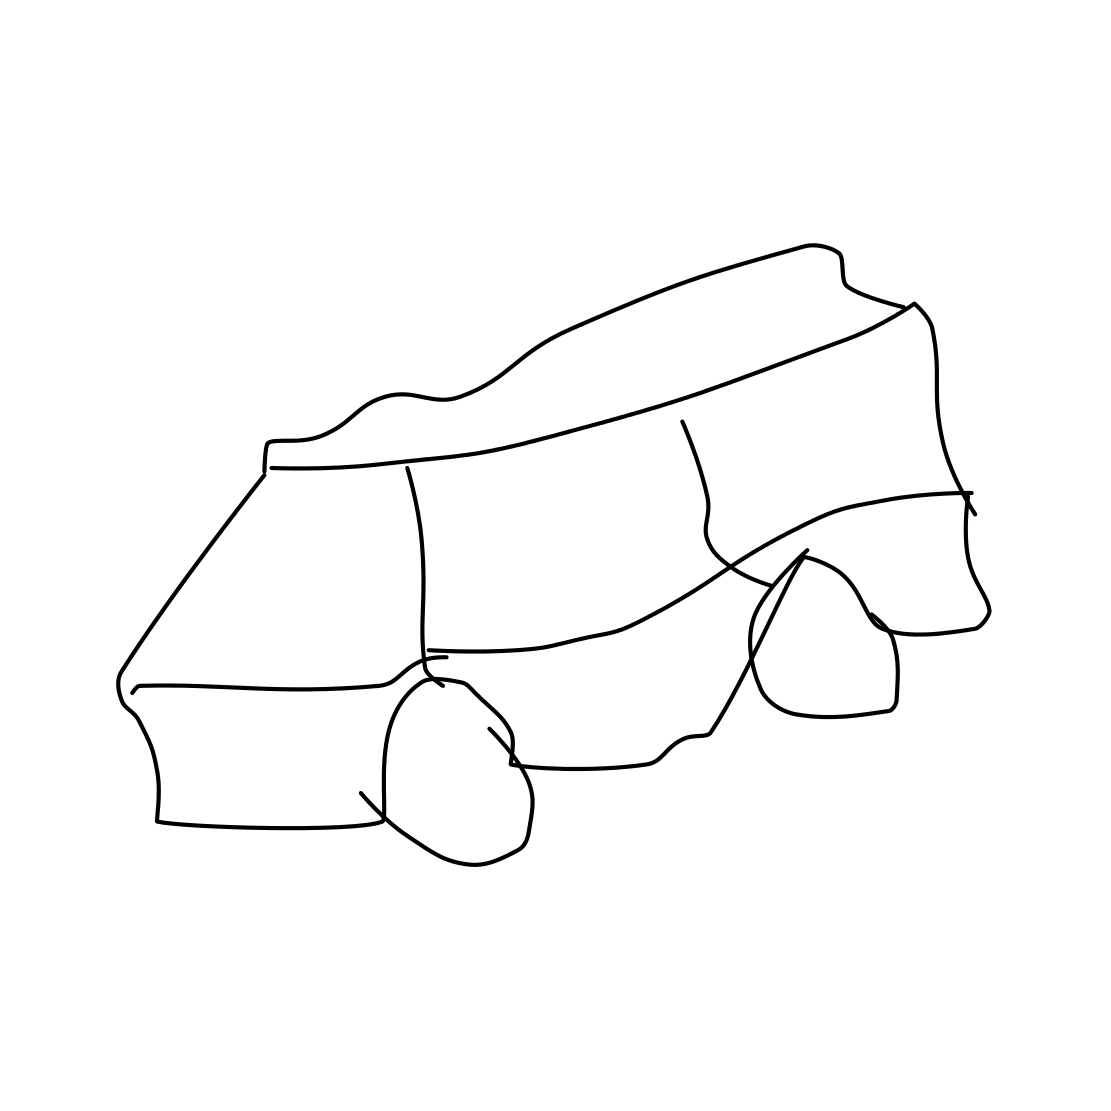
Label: van